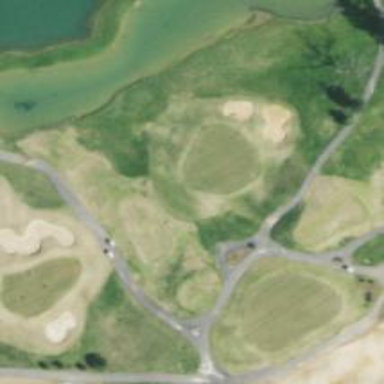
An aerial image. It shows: Footway that doubles as golf path.